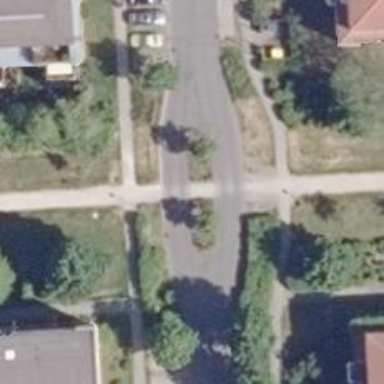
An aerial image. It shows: Footway with crossing that has island.